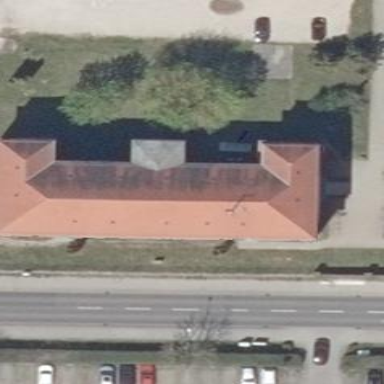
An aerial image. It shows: Office building with mansard roof design.